Question: i had tried to develop a web service using eclipse indigo but there is error after generating wsdl file (java2ws) it display error on Test Service Explorere wizard which result previous generate wsdl file been erase. Thus, I'm manually copy the wsdl file to temp folder and copy back to the desire folder but following error is display when invoke from browser.
Error:
'''
javax.xml.ws.WebServiceException: org.apache.cxf.service.factory.ServiceConstructionException: Failed to create service.
org.apache.cxf.jaxws.ServiceImpl.<init>(ServiceImpl.java:149)
org.apache.cxf.jaxws.spi.ProviderImpl.createServiceDelegate(ProviderImpl.java:90)
javax.xml.ws.Service.<init>(Service.java:57)
javax.xml.ws.Service.create(Service.java:687)
com.peter.client.CreditCardServiceClient.createServiceClient(CreditCardServiceClient.java:43)
com.peter.controller.CreditCardController.doPost(CreditCardController.java:106)
javax.servlet.http.HttpServlet.service(HttpServlet.java:754)
javax.servlet.http.HttpServlet.service(HttpServlet.java:847)
root cause
org.apache.cxf.service.factory.ServiceConstructionException: Failed to create service.
org.apache.cxf.wsdl11.WSDLServiceFactory.<init>(WSDLServiceFactory.java:94)
org.apache.cxf.jaxws.ServiceImpl.initializePorts(ServiceImpl.java:203)
org.apache.cxf.jaxws.ServiceImpl.<init>(ServiceImpl.java:147)
org.apache.cxf.jaxws.spi.ProviderImpl.createServiceDelegate(ProviderImpl.java:90)
javax.xml.ws.Service.<init>(Service.java:57)
javax.xml.ws.Service.create(Service.java:687)
com.peter.client.CreditCardServiceClient.createServiceClient(CreditCardServiceClient.java:43)
com.peter.controller.CreditCardController.doPost(CreditCardController.java:106)
javax.servlet.http.HttpServlet.service(HttpServlet.java:754)
javax.servlet.http.HttpServlet.service(HttpServlet.java:847)
root cause
javax.wsdl.WSDLException: WSDLException: faultCode=PARSER_ERROR: Problem parsing 'localhost:8080/CreditCardService/CreditcardService?WSDL'.: java.io.FileNotFoundException: localhost:8080/CreditCardService/CreditcardService?WSDL
com.ibm.wsdl.xml.WSDLReaderImpl.getDocument(Unknown Source)
com.ibm.wsdl.xml.WSDLReaderImpl.readWSDL(Unknown Source)
com.ibm.wsdl.xml.WSDLReaderImpl.readWSDL(Unknown Source)
org.apache.cxf.wsdl11.WSDLManagerImpl.loadDefinition(WSDLManagerImpl.java:239)
org.apache.cxf.wsdl11.WSDLManagerImpl.getDefinition(WSDLManagerImpl.java:186)
org.apache.cxf.wsdl11.WSDLServiceFactory.<init>(WSDLServiceFactory.java:92)
org.apache.cxf.jaxws.ServiceImpl.initializePorts(ServiceImpl.java:203)
org.apache.cxf.jaxws.ServiceImpl.<init>(ServiceImpl.java:147)
org.apache.cxf.jaxws.spi.ProviderImpl.createServiceDelegate(ProviderImpl.java:90)
javax.xml.ws.Service.<init>(Service.java:57)
javax.xml.ws.Service.create(Service.java:687)
com.peter.client.CreditCardServiceClient.createServiceClient(CreditCardServiceClient.java:43)
com.peter.controller.CreditCardController.doPost(CreditCardController.java:106)
javax.servlet.http.HttpServlet.service(HttpServlet.java:754)
javax.servlet.http.HttpServlet.service(HttpServlet.java:847)
root cause
java.io.FileNotFoundException: localhost:8080/CreditCardService/CreditcardService?WSDL
sun.net.www.protocol.http.HttpURLConnection.getInputStream(HttpURLConnection.java:1434)
org.apache.xerces.impl.XMLEntityManager.setupCurrentEntity(XMLEntityManager.java:986)
org.apache.xerces.impl.XMLVersionDetector.determineDocVersion(XMLVersionDetector.java:143)
org.apache.xerces.parsers.XML11Configuration.parse(XML11Configuration.java:802)
org.apache.xerces.parsers.XML11Configuration.parse(XML11Configuration.java:768)
org.apache.xerces.parsers.XMLParser.parse(XMLParser.java:108)
org.apache.xerces.parsers.DOMParser.parse(DOMParser.java:230)
org.apache.xerces.jaxp.DocumentBuilderImpl.parse(DocumentBuilderImpl.java:285)
com.ibm.wsdl.xml.WSDLReaderImpl.getDocument(Unknown Source)
com.ibm.wsdl.xml.WSDLReaderImpl.readWSDL(Unknown Source)
com.ibm.wsdl.xml.WSDLReaderImpl.readWSDL(Unknown Source)
org.apache.cxf.wsdl11.WSDLManagerImpl.loadDefinition(WSDLManagerImpl.java:239)
org.apache.cxf.wsdl11.WSDLManagerImpl.getDefinition(WSDLManagerImpl.java:186)
org.apache.cxf.wsdl11.WSDLServiceFactory.<init>(WSDLServiceFactory.java:92)
org.apache.cxf.jaxws.ServiceImpl.initializePorts(ServiceImpl.java:203)
org.apache.cxf.jaxws.ServiceImpl.<init>(ServiceImpl.java:147)
org.apache.cxf.jaxws.spi.ProviderImpl.createServiceDelegate(ProviderImpl.java:90)
javax.xml.ws.Service.<init>(Service.java:57)
javax.xml.ws.Service.create(Service.java:687)
com.peter.client.CreditCardServiceClient.createServiceClient(CreditCardServiceClient.java:43)
com.peter.controller.CreditCardController.doPost(CreditCardController.java:106)
javax.servlet.http.HttpServlet.service(HttpServlet.java:754)
javax.servlet.http.HttpServlet.service(HttpServlet.java:847)
note The full stack trace of the root cause is available in the JBoss Web/7.0.13.Final logs.
'''

This is the exception for the screen shot.
eclipse.buildId=M20120208-0800
java.version=1.7.0_05
java.vendor=Oracle Corporation
BootLoader constants: OS=win32, ARCH=x86, WS=win32, NL=en_US
Framework arguments: -vm C:\Program Files\Java\jdk1.6.0_26\jrein\client\jvm.dll -product org.eclipse.epp.package.jee.product
Command-line arguments: -os win32 -ws win32 -arch x86 -vm C:\Program Files\Java\jdk1.6.0_26\jrein\client\jvm.dll -product org.eclipse.epp.package.jee.product
'''
Error
Wed Aug 22 19:29:09 SGT 2012
Unexpected exception (com.ibm.rational.ttt.common.ui.dialogs.wimport.WImportUtil)
java.lang.RuntimeException: Unable to access localhost:8080/CreditCardWebService/services/CreditCardServicePort?wsdl
at com.ibm.rational.ttt.common.ui.dialogs.wimport.WImportUtil.createFile(WImportUtil.java:402)
at com.ibm.rational.ttt.common.ui.dialogs.wimport.WImportUtil.importUri(WImportUtil.java:346)
at com.ibm.rational.ttt.common.ui.dialogs.wimport.WImportUtil.importSomethingRunnable(WImportUtil.java:218)
at com.ibm.rational.ttt.common.ui.dialogs.wimport.WImportUtil$1.run(WImportUtil.java:136)
at org.eclipse.core.internal.resources.Workspace.run(Workspace.java:2344)
at com.ibm.rational.ttt.common.ui.dialogs.wimport.WImportUtil.importSomething(WImportUtil.java:134)
at com.ibm.rational.ttt.ustc.api.GSC.importWSDL(GSC.java:108)
at com.ibm.rational.ttt.ustc.api.GSC.importWSDL(GSC.java:96)
at com.ibm.ast.ws.gsc.internal.GSCUtils.getWSDLFile(GSCUtils.java:156)
at com.ibm.ast.ws.gsc.internal.GSCDialog.loadWSDL(GSCDialog.java:69)
at com.ibm.ast.ws.gsc.internal.GSCDialog.createDialogArea(GSCDialog.java:59)
at org.eclipse.jface.dialogs.TitleAreaDialog.createContents(TitleAreaDialog.java:155)
at org.eclipse.jface.window.Window.create(Window.java:431)
at org.eclipse.jface.dialogs.Dialog.create(Dialog.java:1089)
at com.ibm.ast.ws.gsc.internal.GSCLaunchCommand.launchExternally(GSCLaunchCommand.java:85)
at com.ibm.ast.ws.gsc.internal.GSCLaunchCommand.execute(GSCLaunchCommand.java:146)
at org.eclipse.jst.ws.internal.consumption.ui.widgets.test.WSDLTestLaunchCommand.commandFactoryExecution(WSDLTestLaunchCommand.java:97)
at org.eclipse.jst.ws.internal.consumption.ui.widgets.test.WSDLTestLaunchCommand.execute(WSDLTestLaunchCommand.java:72)
at org.eclipse.jst.ws.internal.creation.ui.widgets.test.ServiceTestWidget.handleLaunchButton(ServiceTestWidget.java:105)
at org.eclipse.jst.ws.internal.creation.ui.widgets.test.ServiceTestWidget.access$0(ServiceTestWidget.java:84)
at org.eclipse.jst.ws.internal.creation.ui.widgets.test.ServiceTestWidget$1.widgetSelected(ServiceTestWidget.java:68)
at org.eclipse.swt.widgets.TypedListener.handleEvent(TypedListener.java:240)
at org.eclipse.swt.widgets.EventTable.sendEvent(EventTable.java:84)
at org.eclipse.swt.widgets.Widget.sendEvent(Widget.java:1053)
at org.eclipse.swt.widgets.Display.runDeferredEvents(Display.java:4165)
at org.eclipse.swt.widgets.Display.readAndDispatch(Display.java:3754)
at org.eclipse.jface.window.Window.runEventLoop(Window.java:825)
at org.eclipse.jface.window.Window.open(Window.java:801)
at org.eclipse.ui.internal.handlers.WizardHandler$New.executeHandler(WizardHandler.java:257)
at org.eclipse.ui.internal.handlers.WizardHandler.execute(WizardHandler.java:277)
at org.eclipse.ui.internal.handlers.HandlerProxy.execute(HandlerProxy.java:293)
at org.eclipse.core.commands.Command.executeWithChecks(Command.java:476)
at org.eclipse.core.commands.ParameterizedCommand.executeWithChecks(ParameterizedCommand.java:508)
at org.eclipse.ui.internal.handlers.HandlerService.executeCommand(HandlerService.java:169)
at org.eclipse.ui.internal.handlers.SlaveHandlerService.executeCommand(SlaveHandlerService.java:241)
at org.eclipse.ui.internal.actions.CommandAction.runWithEvent(CommandAction.java:157)
at org.eclipse.jface.action.ActionContributionItem.handleWidgetSelection(ActionContributionItem.java:584)
at org.eclipse.jface.action.ActionContributionItem.access$2(ActionContributionItem.java:501)
at org.eclipse.jface.action.ActionContributionItem$5.handleEvent(ActionContributionItem.java:411)
at org.eclipse.swt.widgets.EventTable.sendEvent(EventTable.java:84)
at org.eclipse.swt.widgets.Widget.sendEvent(Widget.java:1053)
at org.eclipse.swt.widgets.Display.runDeferredEvents(Display.java:4165)
at org.eclipse.swt.widgets.Display.readAndDispatch(Display.java:3754)
at org.eclipse.ui.internal.Workbench.runEventLoop(Workbench.java:2701)
at org.eclipse.ui.internal.Workbench.runUI(Workbench.java:2665)
at org.eclipse.ui.internal.Workbench.access$4(Workbench.java:2499)
at org.eclipse.ui.internal.Workbench$7.run(Workbench.java:679)
at org.eclipse.core.databinding.observable.Realm.runWithDefault(Realm.java:332)
at org.eclipse.ui.internal.Workbench.createAndRunWorkbench(Workbench.java:668)
at org.eclipse.ui.PlatformUI.createAndRunWorkbench(PlatformUI.java:149)
at org.eclipse.ui.internal.ide.application.IDEApplication.start(IDEApplication.java:123)
at org.eclipse.equinox.internal.app.EclipseAppHandle.run(EclipseAppHandle.java:196)
at org.eclipse.core.runtime.internal.adaptor.EclipseAppLauncher.runApplication(EclipseAppLauncher.java:110)
at org.eclipse.core.runtime.internal.adaptor.EclipseAppLauncher.start(EclipseAppLauncher.java:79)
at org.eclipse.core.runtime.adaptor.EclipseStarter.run(EclipseStarter.java:344)
at org.eclipse.core.runtime.adaptor.EclipseStarter.run(EclipseStarter.java:179)
at sun.reflect.NativeMethodAccessorImpl.invoke0(Native Method)
at sun.reflect.NativeMethodAccessorImpl.invoke(Unknown Source)
at sun.reflect.DelegatingMethodAccessorImpl.invoke(Unknown Source)
at java.lang.reflect.Method.invoke(Unknown Source)
at org.eclipse.equinox.launcher.Main.invokeFramework(Main.java:622)
at org.eclipse.equinox.launcher.Main.basicRun(Main.java:577)
at org.eclipse.equinox.launcher.Main.run(Main.java:1410)
'''
Is there a way to generate wsdl manually?
I tried typing the java2s but it say the command is not recognize
as internal program.
Please help.
Thanks.
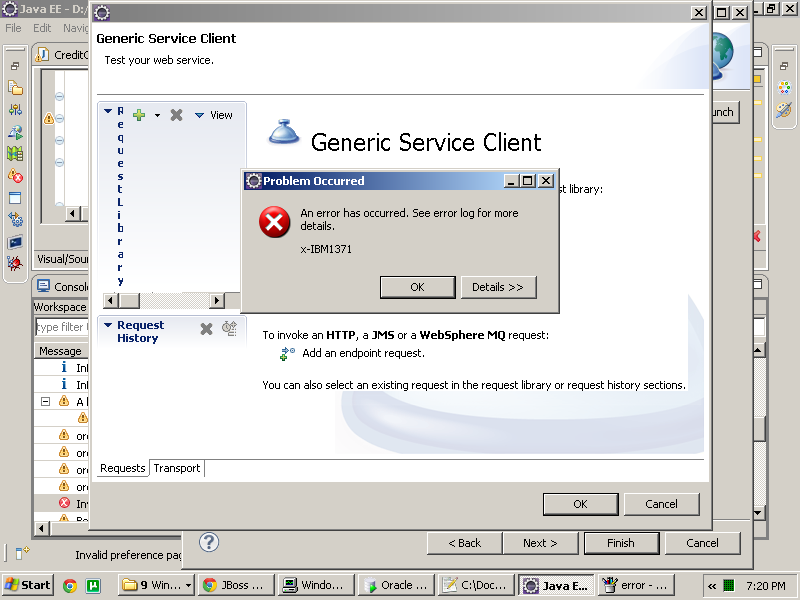
Answer: Problem solve by remove the generation of RequestWrapper and deployment success.